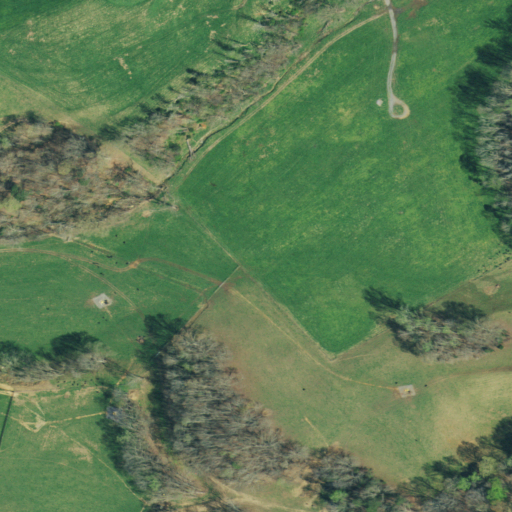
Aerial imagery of valley in Tennessee named Grapevine Hollow containing pasture, deciduous forest, and mixed forest